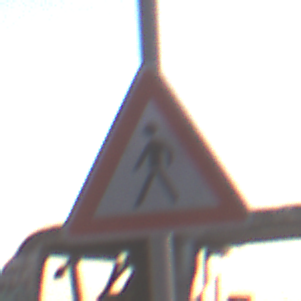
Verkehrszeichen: FussgaengerRechts
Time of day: SunriseSunset
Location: Outdoor (Suburban)
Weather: PartlyCloudy
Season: NotSpecified
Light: Natural